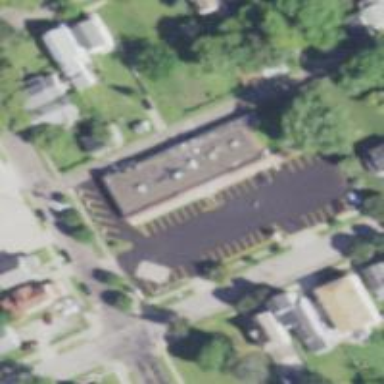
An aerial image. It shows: Convenience shop.